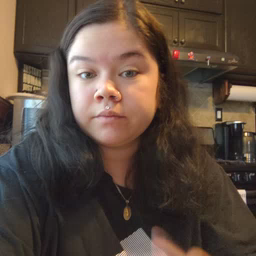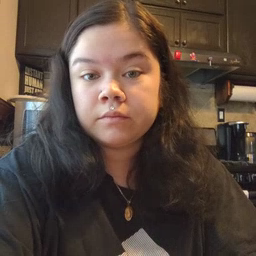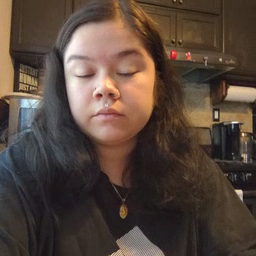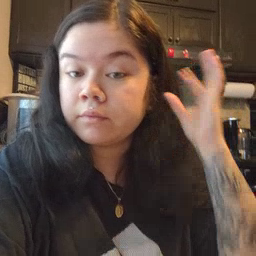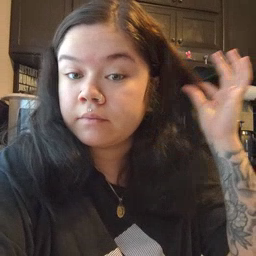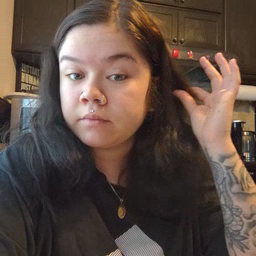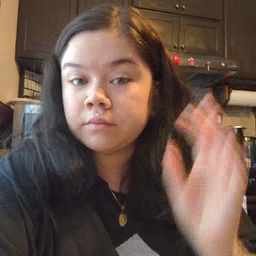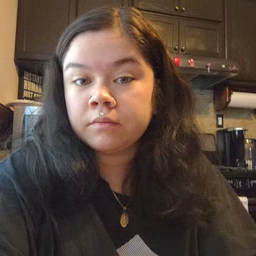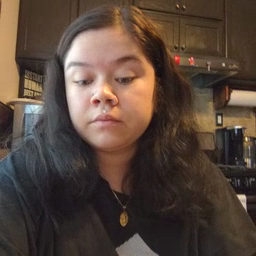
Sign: hair